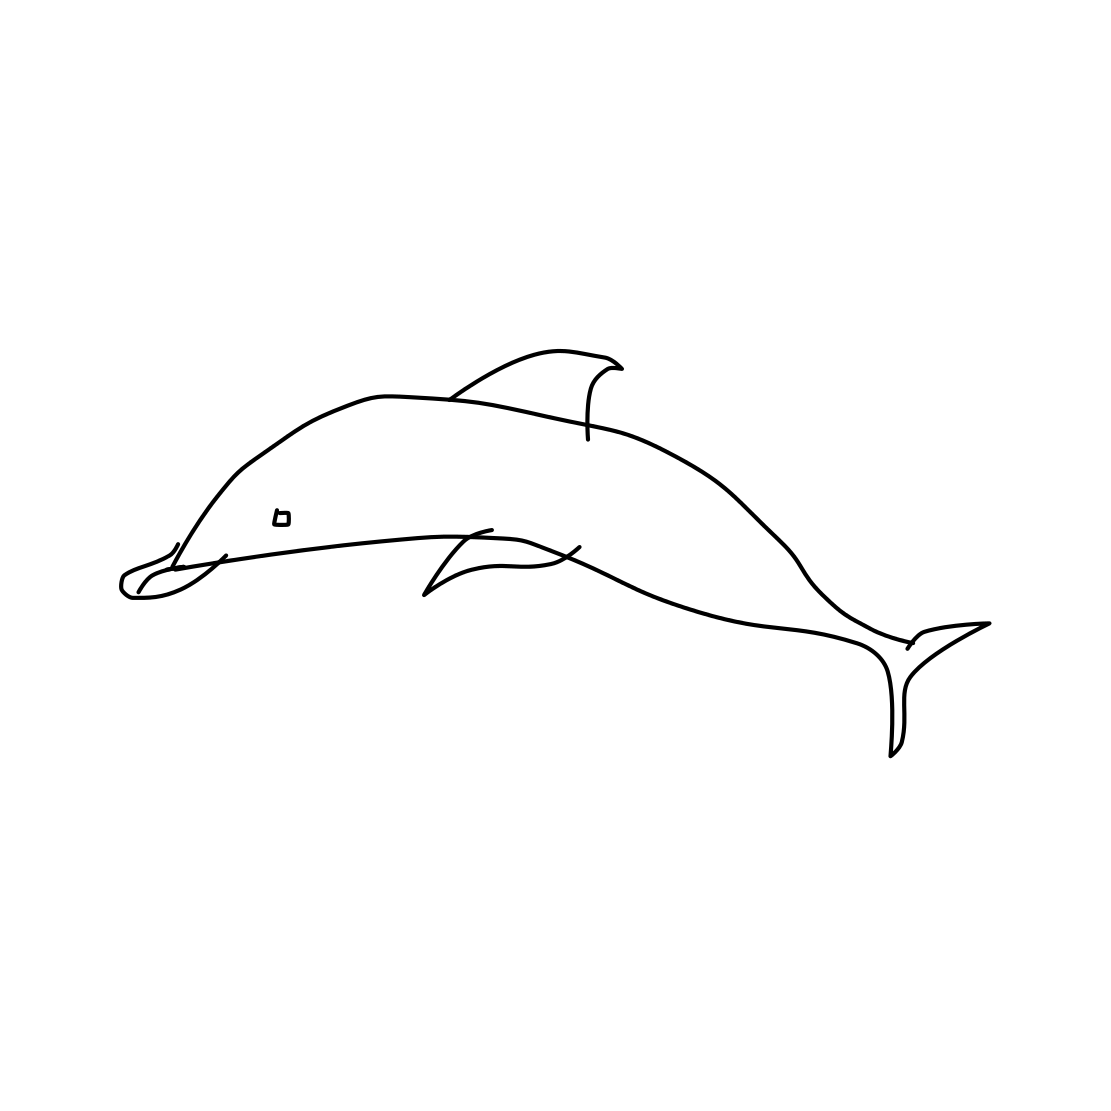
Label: dolphin